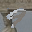
Label: 9